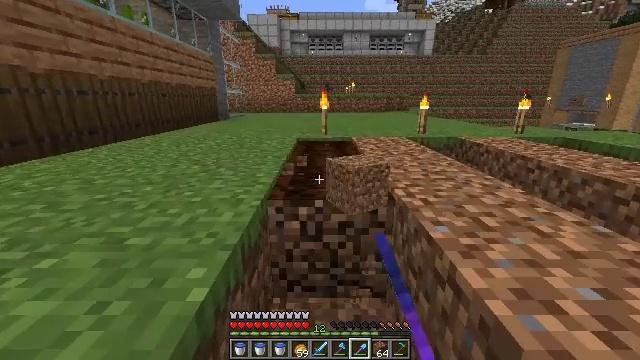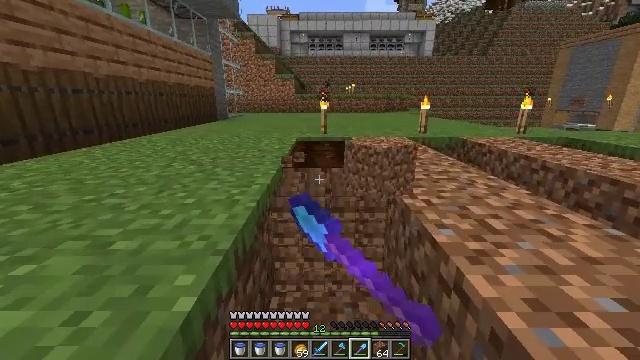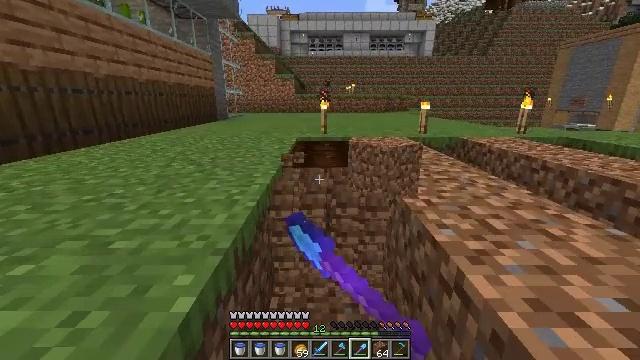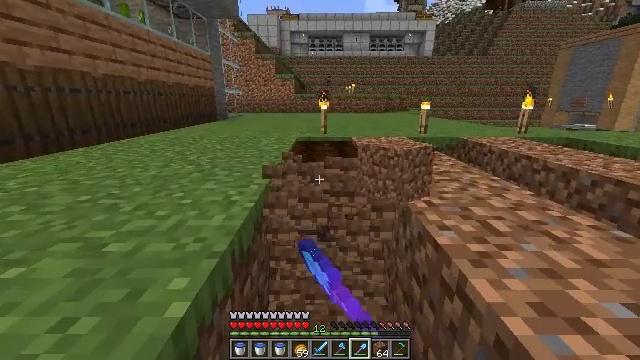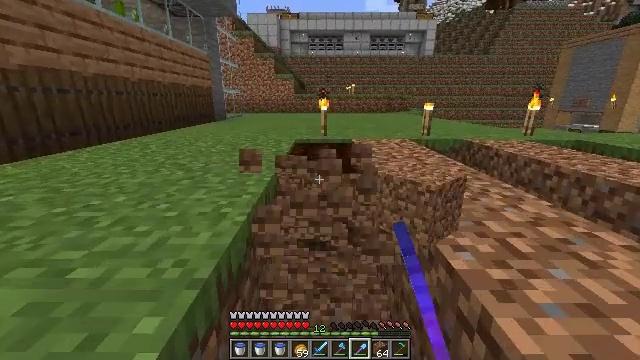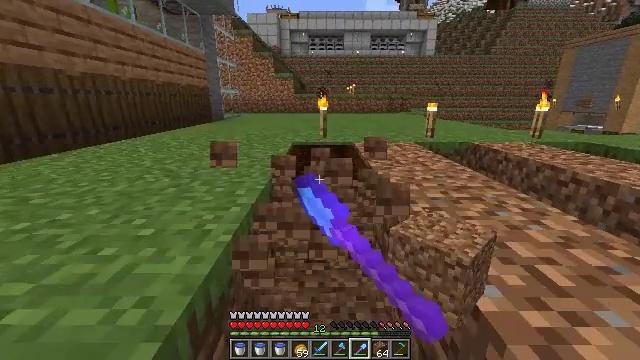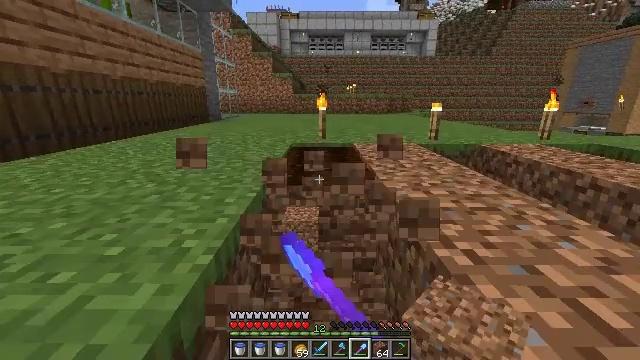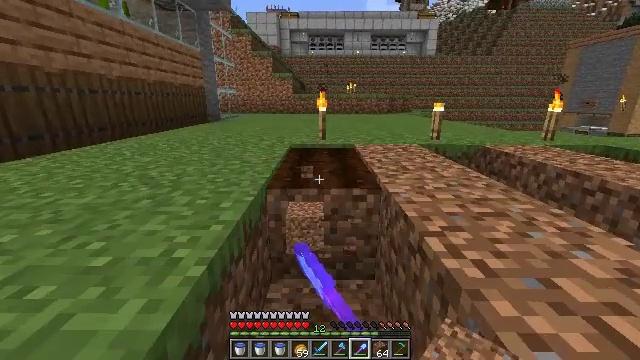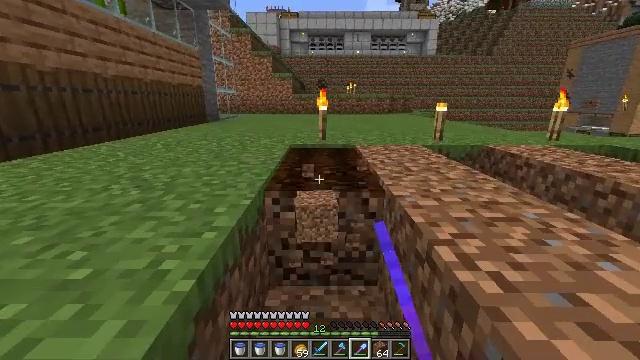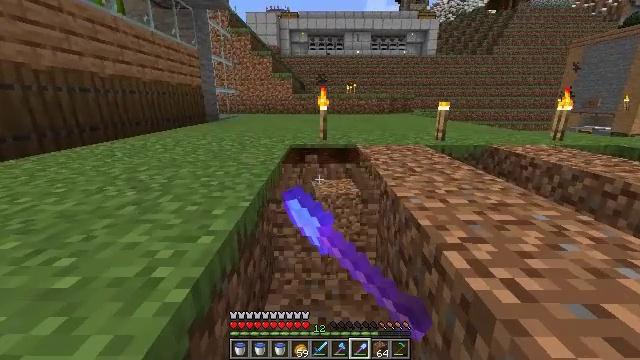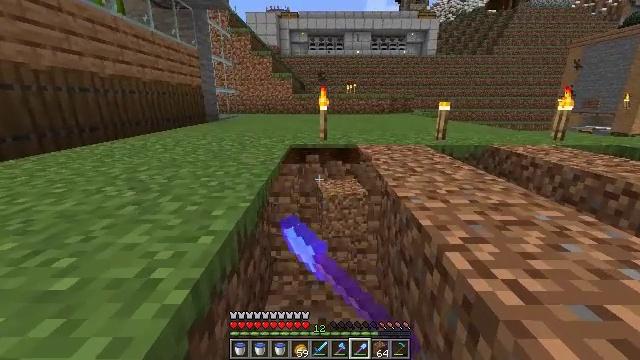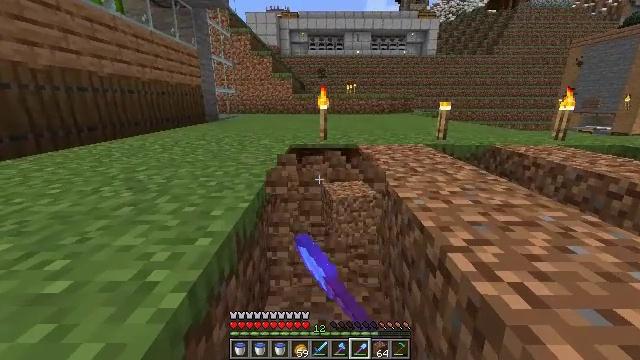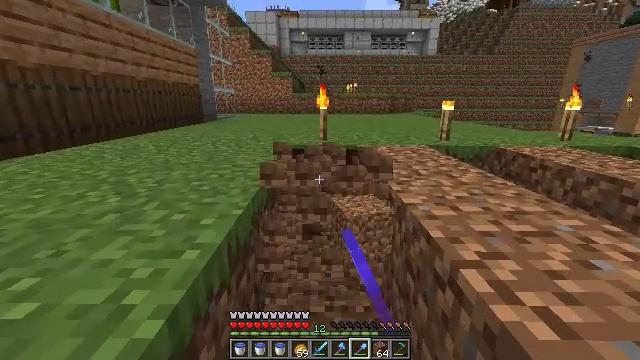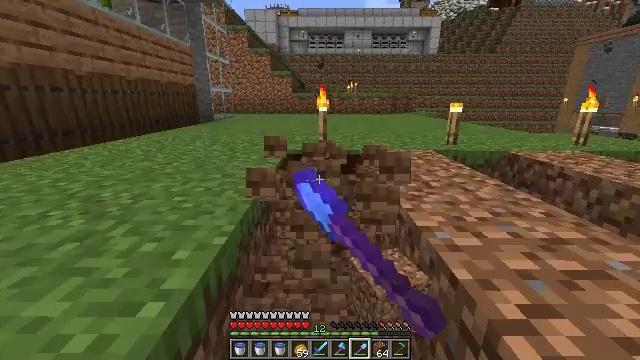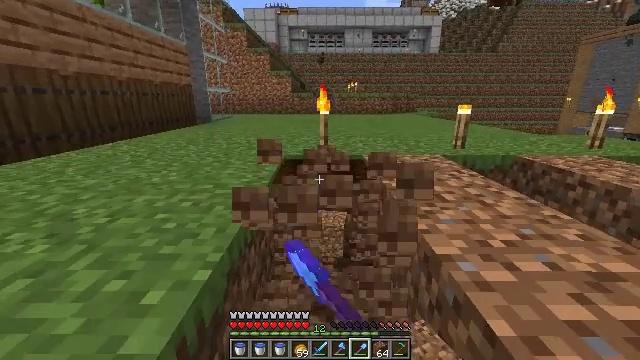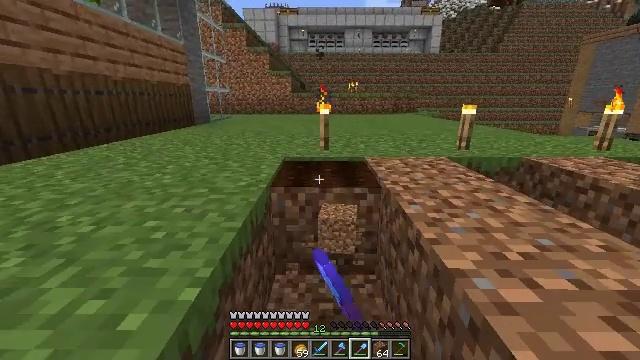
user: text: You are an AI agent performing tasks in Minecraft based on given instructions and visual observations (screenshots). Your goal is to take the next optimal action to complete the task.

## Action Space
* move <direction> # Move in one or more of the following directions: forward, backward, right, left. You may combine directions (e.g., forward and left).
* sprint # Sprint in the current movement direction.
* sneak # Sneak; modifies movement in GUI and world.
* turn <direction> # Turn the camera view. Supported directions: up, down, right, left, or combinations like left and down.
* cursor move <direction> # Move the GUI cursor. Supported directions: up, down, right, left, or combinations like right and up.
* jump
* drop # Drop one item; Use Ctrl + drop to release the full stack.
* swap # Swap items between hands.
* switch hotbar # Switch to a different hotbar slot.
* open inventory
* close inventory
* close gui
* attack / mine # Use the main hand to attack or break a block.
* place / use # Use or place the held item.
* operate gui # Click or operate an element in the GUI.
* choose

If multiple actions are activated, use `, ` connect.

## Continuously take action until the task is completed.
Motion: motion action
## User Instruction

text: Attack the farmland to gather it.
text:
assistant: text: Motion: attack / mine
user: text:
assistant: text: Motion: attack / mine
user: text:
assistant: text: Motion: move forward, attack / mine
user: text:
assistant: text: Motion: move forward, attack / mine
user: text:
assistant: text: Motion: move forward, attack / mine
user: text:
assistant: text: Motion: move forward, attack / mine
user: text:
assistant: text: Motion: attack / mine
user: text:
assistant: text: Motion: attack / mine
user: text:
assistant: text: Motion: attack / mine
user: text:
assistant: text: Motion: attack / mine
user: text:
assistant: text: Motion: move forward, attack / mine
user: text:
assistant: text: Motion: move forward, attack / mine
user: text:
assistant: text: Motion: move forward, attack / mine
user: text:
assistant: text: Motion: move forward, attack / mine
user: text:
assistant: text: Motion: attack / mine
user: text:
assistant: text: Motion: attack / mine
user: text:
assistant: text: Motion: attack / mine
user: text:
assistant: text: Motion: attack / mine
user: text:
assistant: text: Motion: attack / mine
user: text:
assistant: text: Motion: attack / mine
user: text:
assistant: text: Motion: move forward, turn right and down, attack / mine
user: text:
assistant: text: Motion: no_op